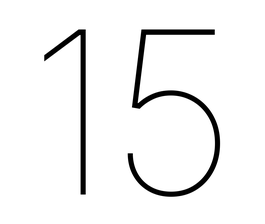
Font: Inter_Thin